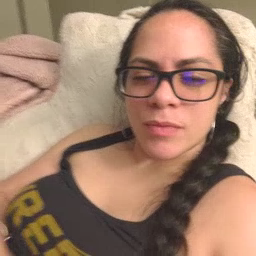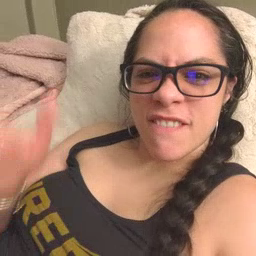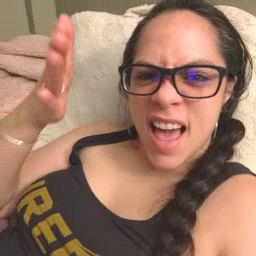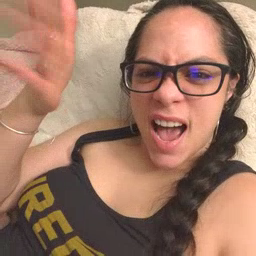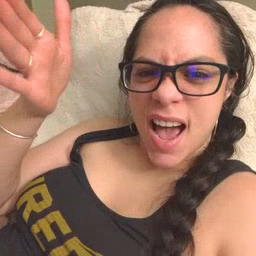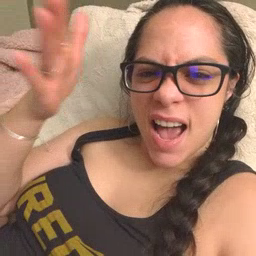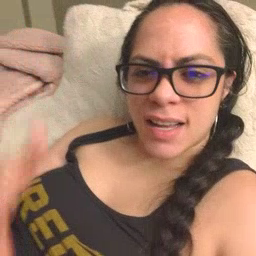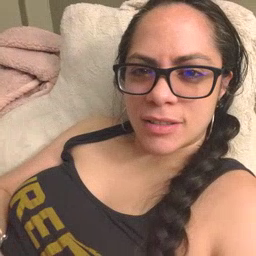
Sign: flag